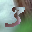
Label: 3